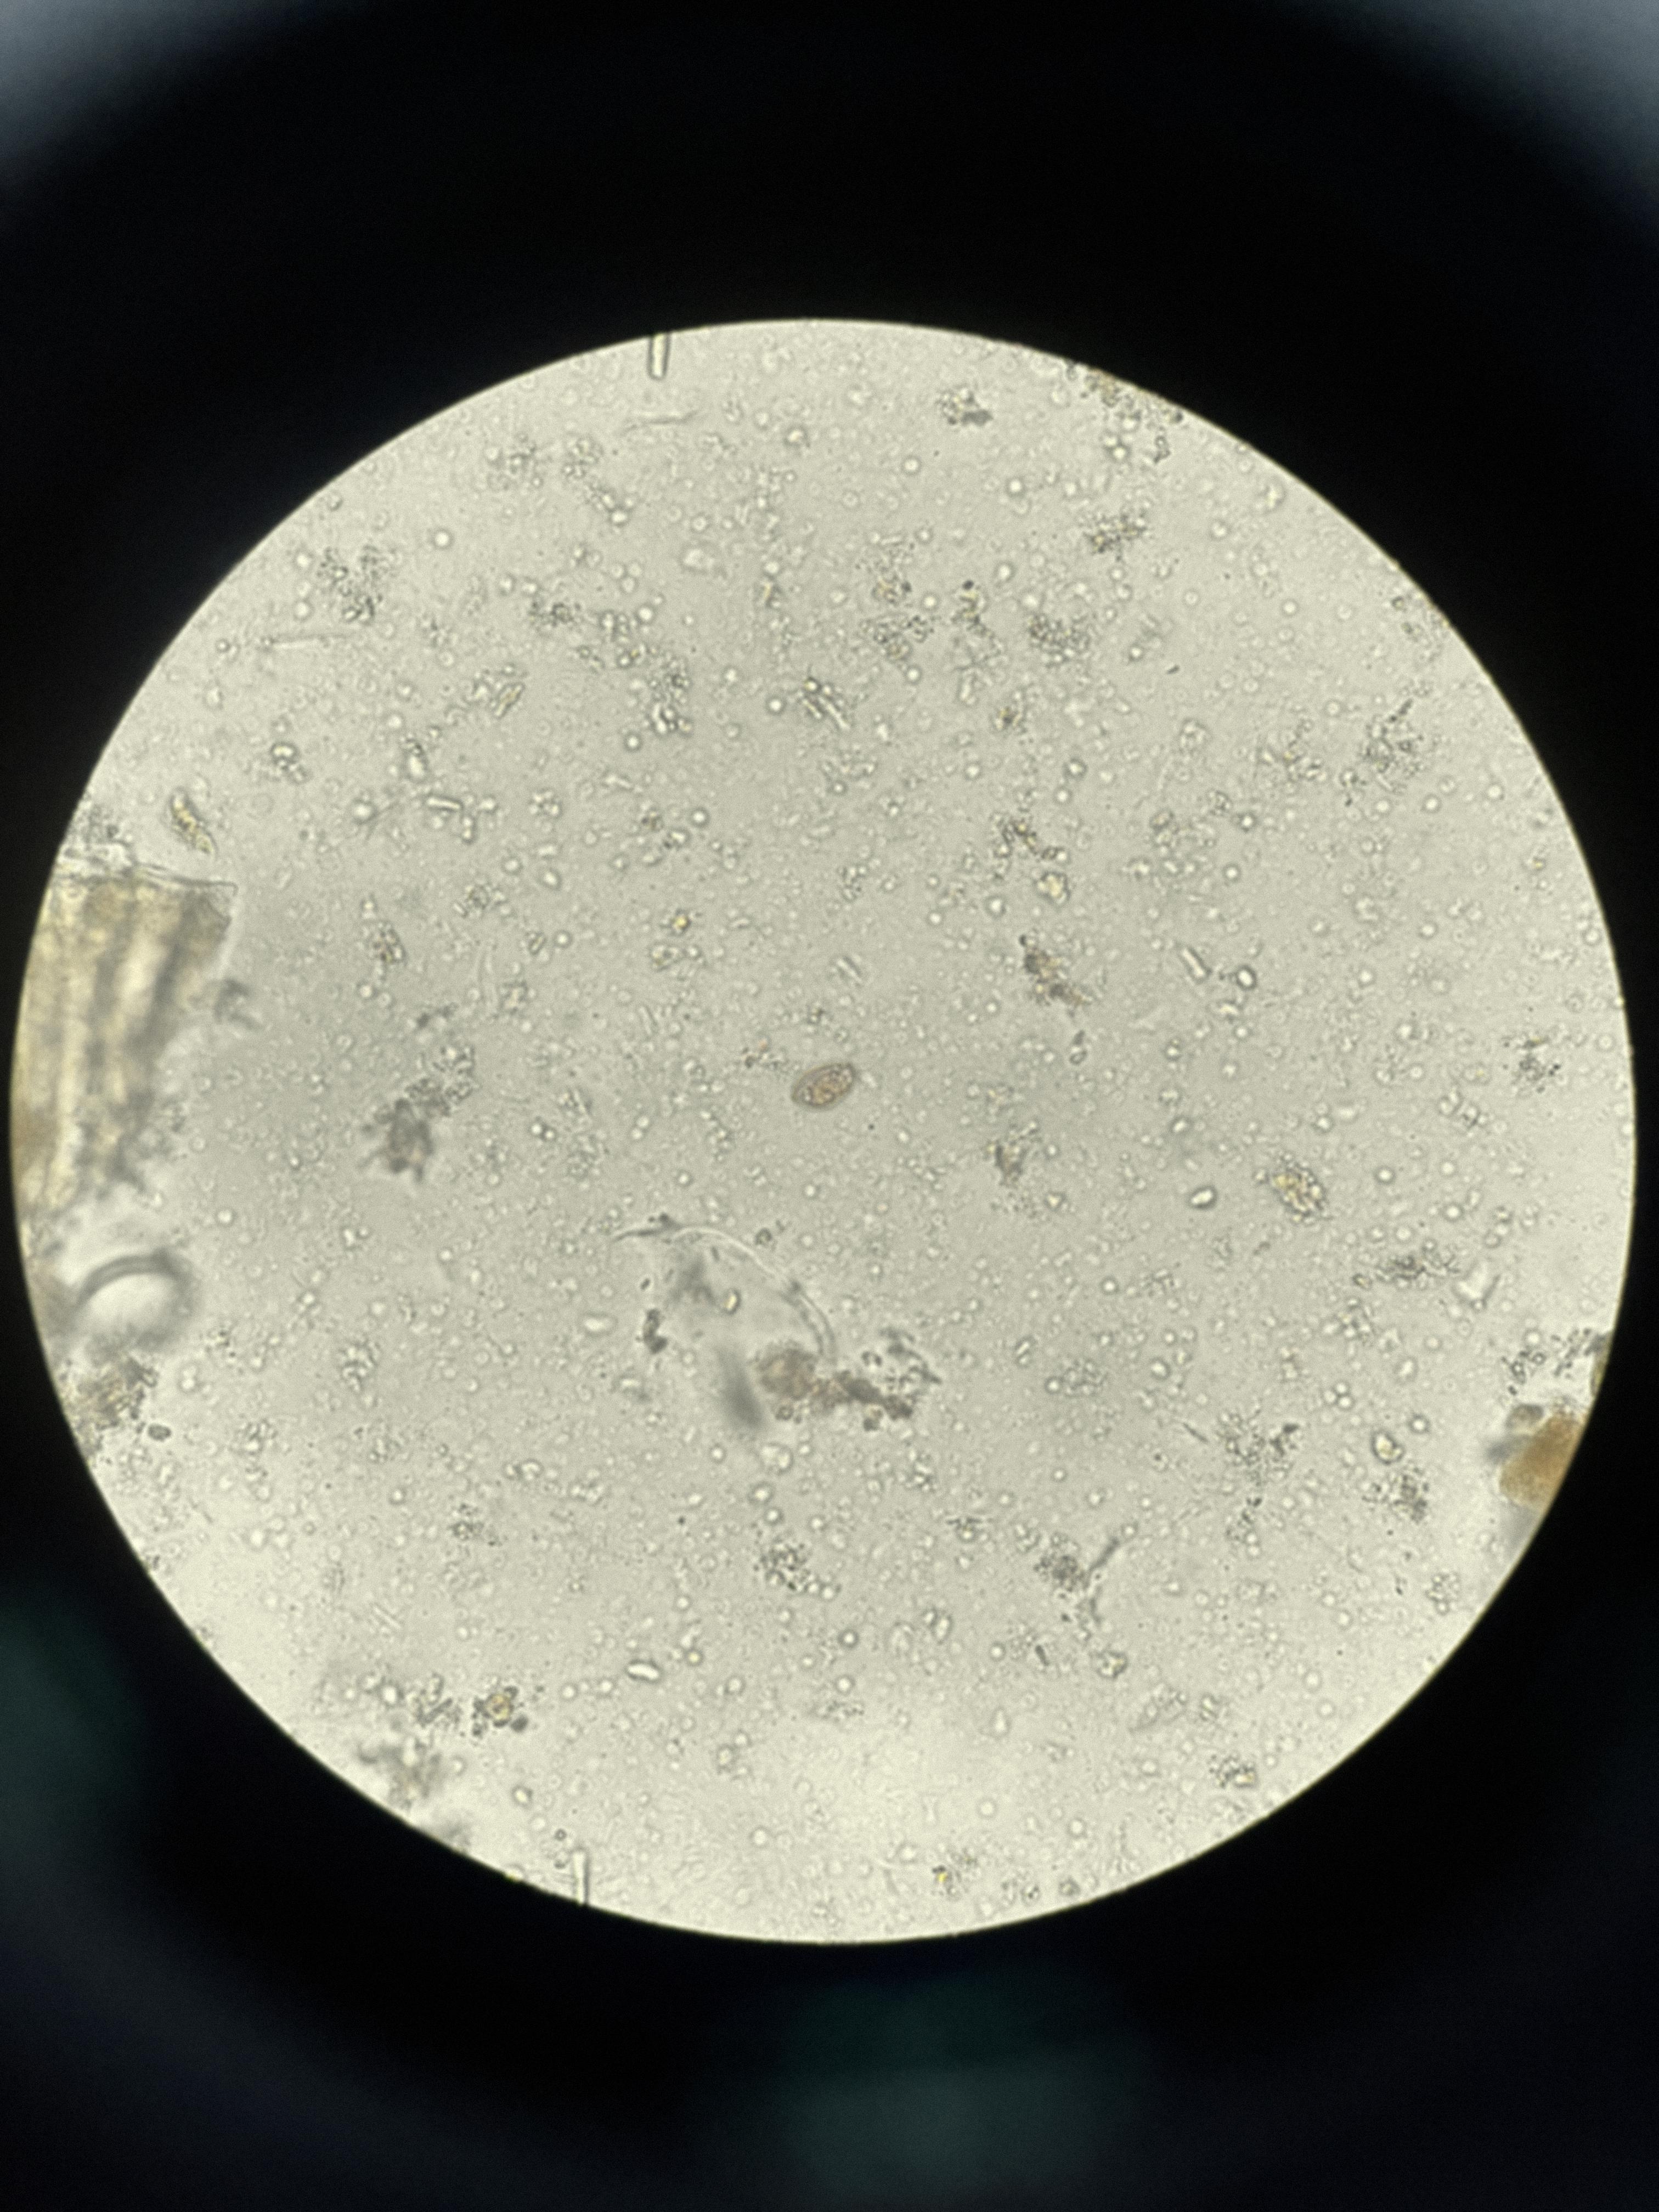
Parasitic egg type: Opisthorchis viverrine